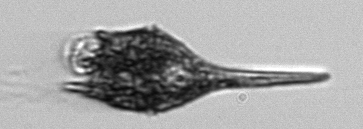
Label: Tripos_lineatus